Question: I want to create a chat for my application. I need to display the name field of all users I have in my users collection in firebase using flutter.
The following image is similar to what I am trying to do.
[]
Here is my code :
'''
stream: FirebaseFirestore.instance.collection('users').snapshots(),
builder: (BuildContext context, AsyncSnapshot<QuerySnapshot> snapshot) {
if (!snapshot.hasData) {
return Text("You have no contact.");
}
return ListView (
children: snapshot.data?.docs.map(
(doc){
new Text(doc["fullName"]);
}
).toList(), // all the children is making an error
);
}
)
'''
And here is the problem I have : 'The argument type 'List<Null>?' can't be assigned to the parameter type 'List<Widget>'.'.
I guess the problem comes from my snapshot which isn't wrapped in a Widget, but the code I took inspiration from did the same thing and doesn't seem to have any problem.
Their code : 'return ListView( children: snapshot.data.documents.map((document){}).toList(),'
Has anyone any idea ? Thank you for reading me
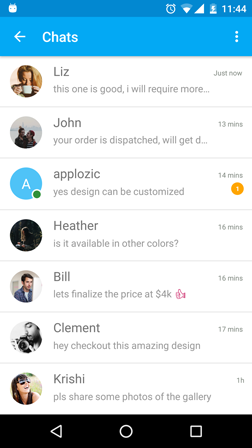
Answer: You have declared your function with block body but you are not using return command to return the widget!
Fix it by returning the Text widget:
'''
return ListView (
children: snapshot.data?.docs.map(
(doc){
return new Text(doc["fullName"]);
}
).toList(), // all the children is making an error
);
'''
You can also replace the block body with an arrow fucntion:
'''
return ListView (
children: snapshot.data?.docs.map(
(doc) =>
new Text(doc["fullName"])
).toList(), // all the children is making an error
);
'''
#### FIX: if you are facing with error
'''
The argument type 'List<Text>?' can't be assigned to the parameter type 'List<Widget>'
'''
then cast the list to a 'List<Widget>':
'''
snapshot.data?.docs.map(
(doc) =>
new Text(doc["fullName"])
).toList() as List<Widget>
'''